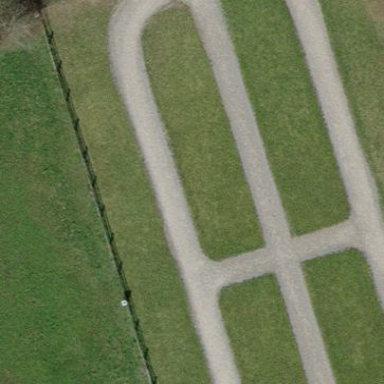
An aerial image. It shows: Equestrian track for leisure land activities.